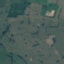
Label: Pasture